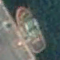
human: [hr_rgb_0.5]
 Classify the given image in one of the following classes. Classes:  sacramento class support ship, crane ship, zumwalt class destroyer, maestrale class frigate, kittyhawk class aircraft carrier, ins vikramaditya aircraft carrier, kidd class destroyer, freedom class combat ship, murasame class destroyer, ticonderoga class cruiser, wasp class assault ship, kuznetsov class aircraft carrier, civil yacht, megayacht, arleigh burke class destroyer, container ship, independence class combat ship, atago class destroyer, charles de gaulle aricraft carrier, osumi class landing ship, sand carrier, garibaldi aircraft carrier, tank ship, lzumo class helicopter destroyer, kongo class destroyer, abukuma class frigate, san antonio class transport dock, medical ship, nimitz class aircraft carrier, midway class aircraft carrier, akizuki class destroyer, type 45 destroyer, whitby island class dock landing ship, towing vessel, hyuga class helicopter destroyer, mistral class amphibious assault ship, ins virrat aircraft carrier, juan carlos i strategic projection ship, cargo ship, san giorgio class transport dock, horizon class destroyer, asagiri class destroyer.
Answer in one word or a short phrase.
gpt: Towing vessel